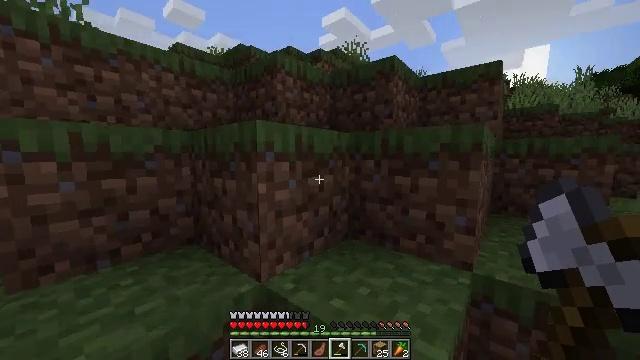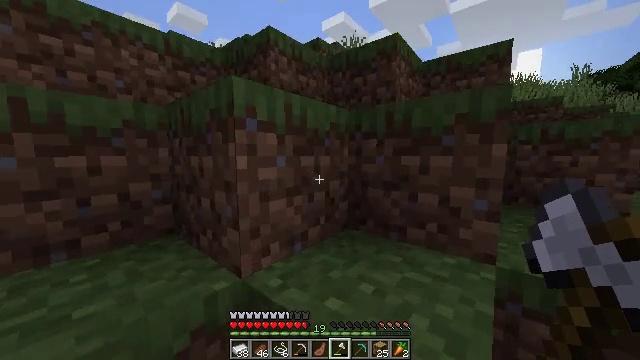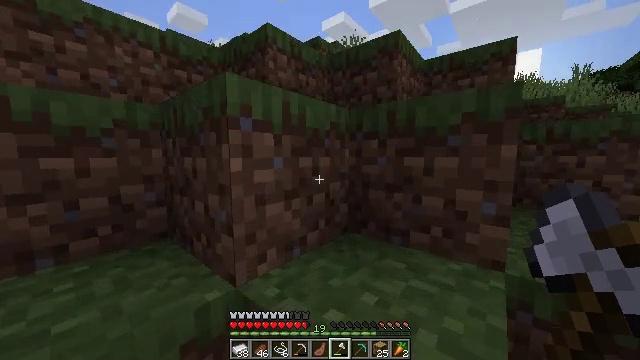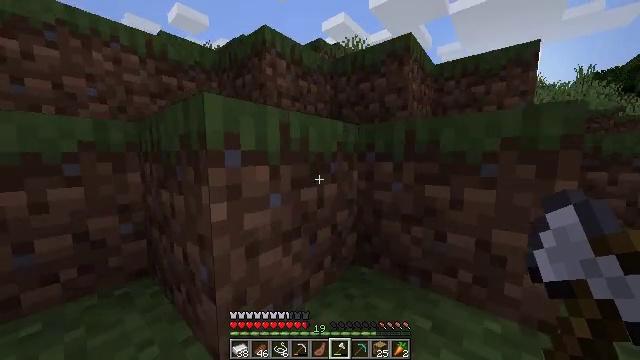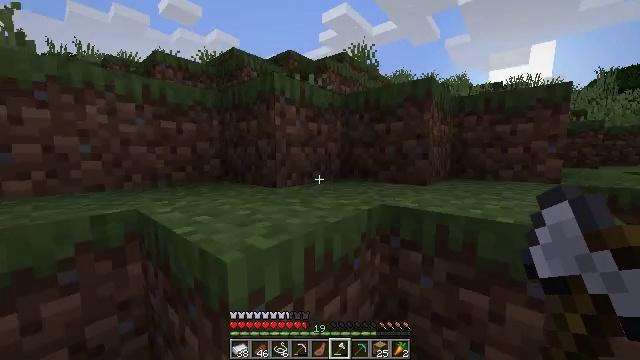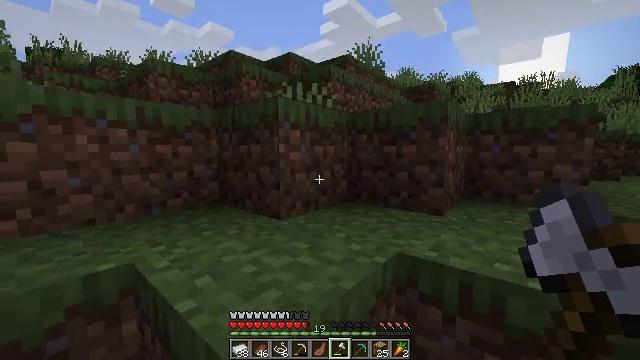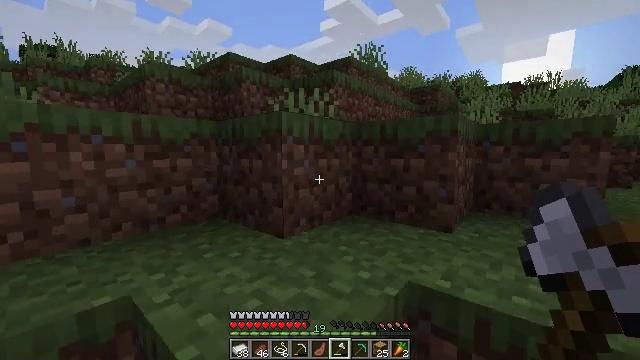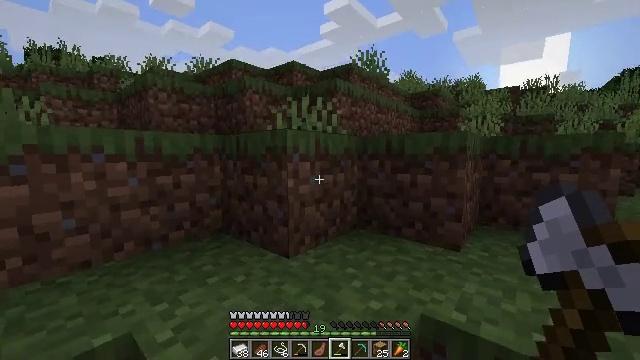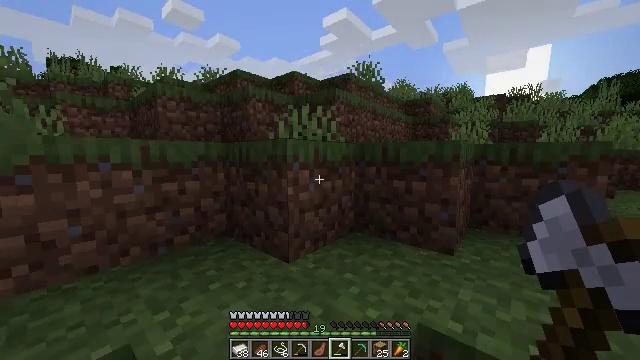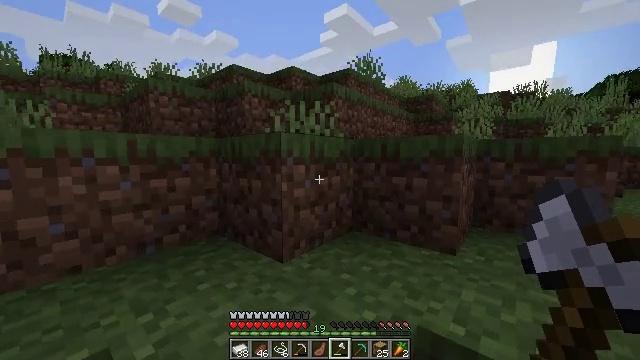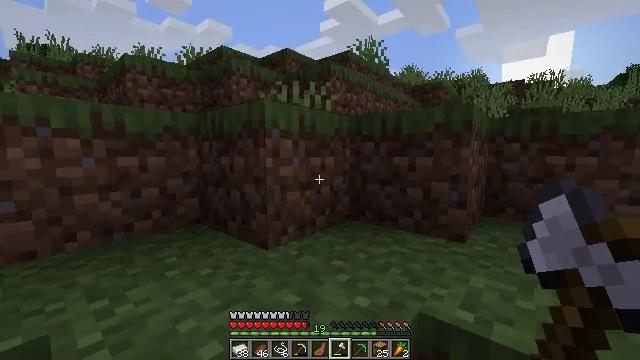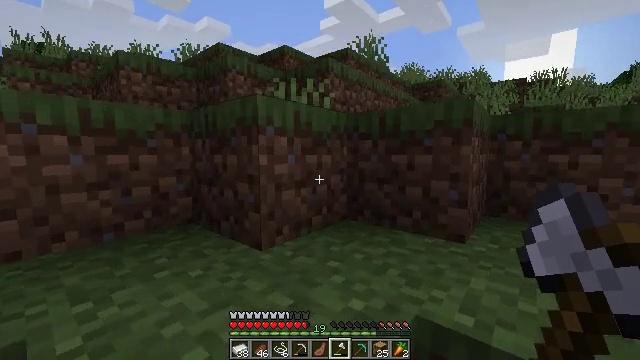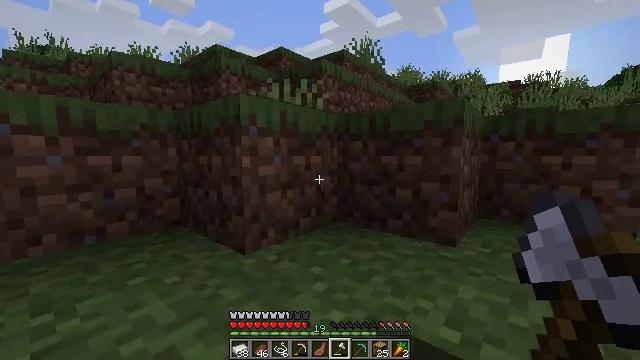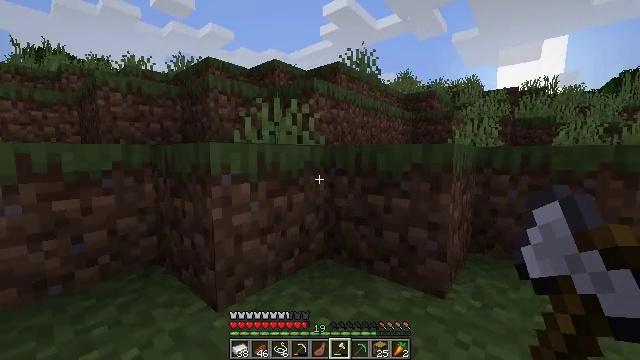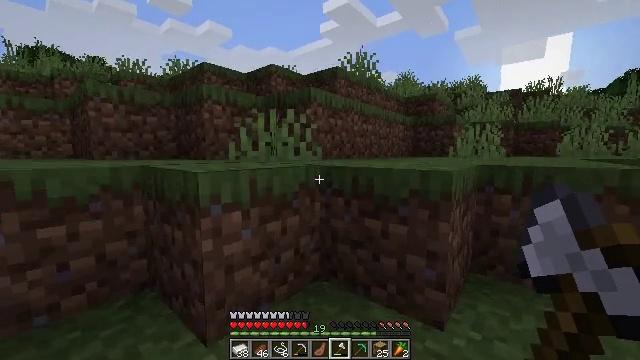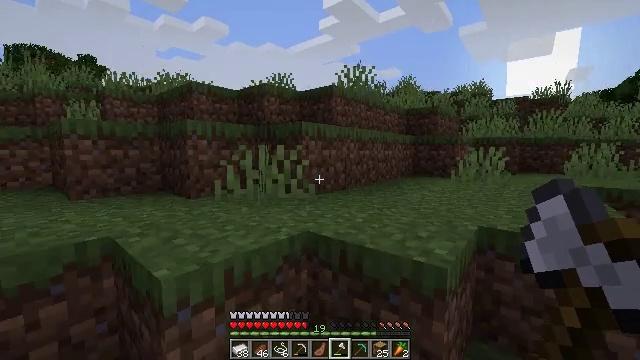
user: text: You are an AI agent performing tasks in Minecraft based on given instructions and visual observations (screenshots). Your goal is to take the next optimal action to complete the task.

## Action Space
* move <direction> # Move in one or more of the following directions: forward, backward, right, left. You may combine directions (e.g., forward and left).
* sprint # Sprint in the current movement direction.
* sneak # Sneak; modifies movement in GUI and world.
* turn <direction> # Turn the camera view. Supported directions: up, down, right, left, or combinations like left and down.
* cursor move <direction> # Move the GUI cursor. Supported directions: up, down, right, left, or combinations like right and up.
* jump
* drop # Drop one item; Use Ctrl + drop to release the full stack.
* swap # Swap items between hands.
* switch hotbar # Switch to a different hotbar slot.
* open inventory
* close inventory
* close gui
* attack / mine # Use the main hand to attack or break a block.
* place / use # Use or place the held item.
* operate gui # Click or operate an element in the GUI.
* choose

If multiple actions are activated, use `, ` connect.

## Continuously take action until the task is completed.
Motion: motion action
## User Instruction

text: Kill mobs.
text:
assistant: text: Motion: move forward, jump
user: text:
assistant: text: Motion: move forward, jump
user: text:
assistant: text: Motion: move forward, jump
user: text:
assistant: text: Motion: move forward, jump
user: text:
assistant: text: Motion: move forward, sprint, jump
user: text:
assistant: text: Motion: move forward, sprint, jump
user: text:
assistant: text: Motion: move forward, sprint, jump
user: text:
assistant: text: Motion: move forward, sprint, jump
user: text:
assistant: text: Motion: move forward, jump
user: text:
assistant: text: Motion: move forward, jump
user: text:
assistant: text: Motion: move forward, jump
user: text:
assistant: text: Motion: move forward, sprint, jump
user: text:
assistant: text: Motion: move forward, sprint, jump
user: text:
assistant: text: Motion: move forward, sprint, jump
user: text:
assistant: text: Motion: move forward, sprint, jump
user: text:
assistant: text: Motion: move forward, sprint, jump
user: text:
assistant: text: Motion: move forward, jump
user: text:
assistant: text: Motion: move forward, jump
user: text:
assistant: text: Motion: move forward, turn left, jump
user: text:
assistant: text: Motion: move forward, turn left, jump
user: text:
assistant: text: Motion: move forward, sprint, turn left, jump
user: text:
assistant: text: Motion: move forward, sprint, turn left, jump
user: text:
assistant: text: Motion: move forward, sprint, turn left, jump
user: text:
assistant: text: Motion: move forward, sprint, turn left, jump
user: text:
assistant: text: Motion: move forward, turn left, jump
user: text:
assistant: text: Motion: move forward, turn left, jump
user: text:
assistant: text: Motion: move forward, turn left, jump
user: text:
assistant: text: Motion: move forward, jump
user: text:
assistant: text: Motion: move forward, jump
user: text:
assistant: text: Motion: move forward, sprint, jump